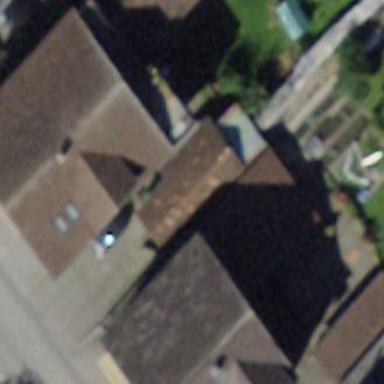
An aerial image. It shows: Garage.